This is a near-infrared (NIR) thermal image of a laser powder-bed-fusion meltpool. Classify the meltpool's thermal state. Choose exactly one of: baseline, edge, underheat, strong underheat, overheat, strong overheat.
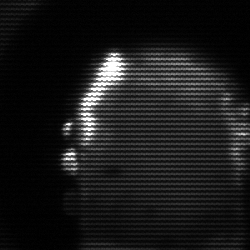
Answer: baseline